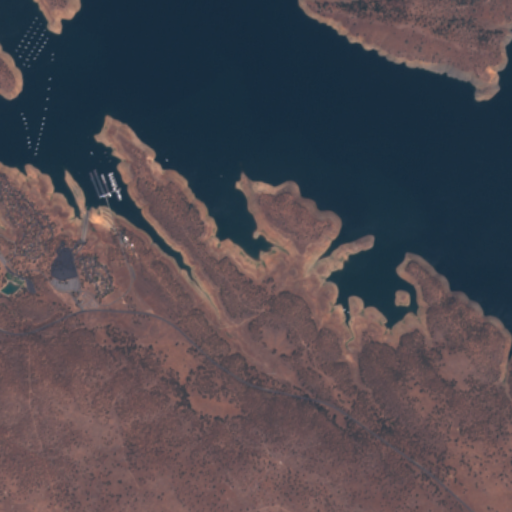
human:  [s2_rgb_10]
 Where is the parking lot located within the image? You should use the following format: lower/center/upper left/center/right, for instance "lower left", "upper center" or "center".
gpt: The parking lot is located in the center left of the image.
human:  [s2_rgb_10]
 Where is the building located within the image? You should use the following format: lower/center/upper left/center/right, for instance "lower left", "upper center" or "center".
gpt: The building is located in the center left of the image.
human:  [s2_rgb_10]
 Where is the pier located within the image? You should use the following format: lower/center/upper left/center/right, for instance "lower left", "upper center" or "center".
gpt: The pier is located in the center left of the image.
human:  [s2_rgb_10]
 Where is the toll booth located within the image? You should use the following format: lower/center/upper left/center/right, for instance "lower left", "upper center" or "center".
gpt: The toll booth is located in the center left of the image.
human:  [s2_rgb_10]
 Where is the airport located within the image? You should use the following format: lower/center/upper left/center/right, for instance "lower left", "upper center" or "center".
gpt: There is no airport in the image.